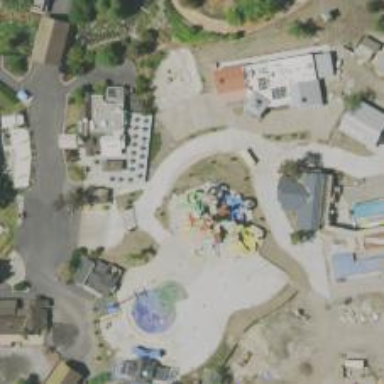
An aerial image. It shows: Water slide attraction.